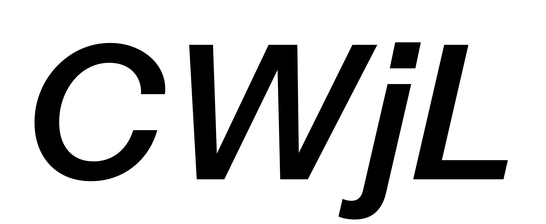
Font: InstrumentSans-Italic_SemiBold_Italic